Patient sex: M
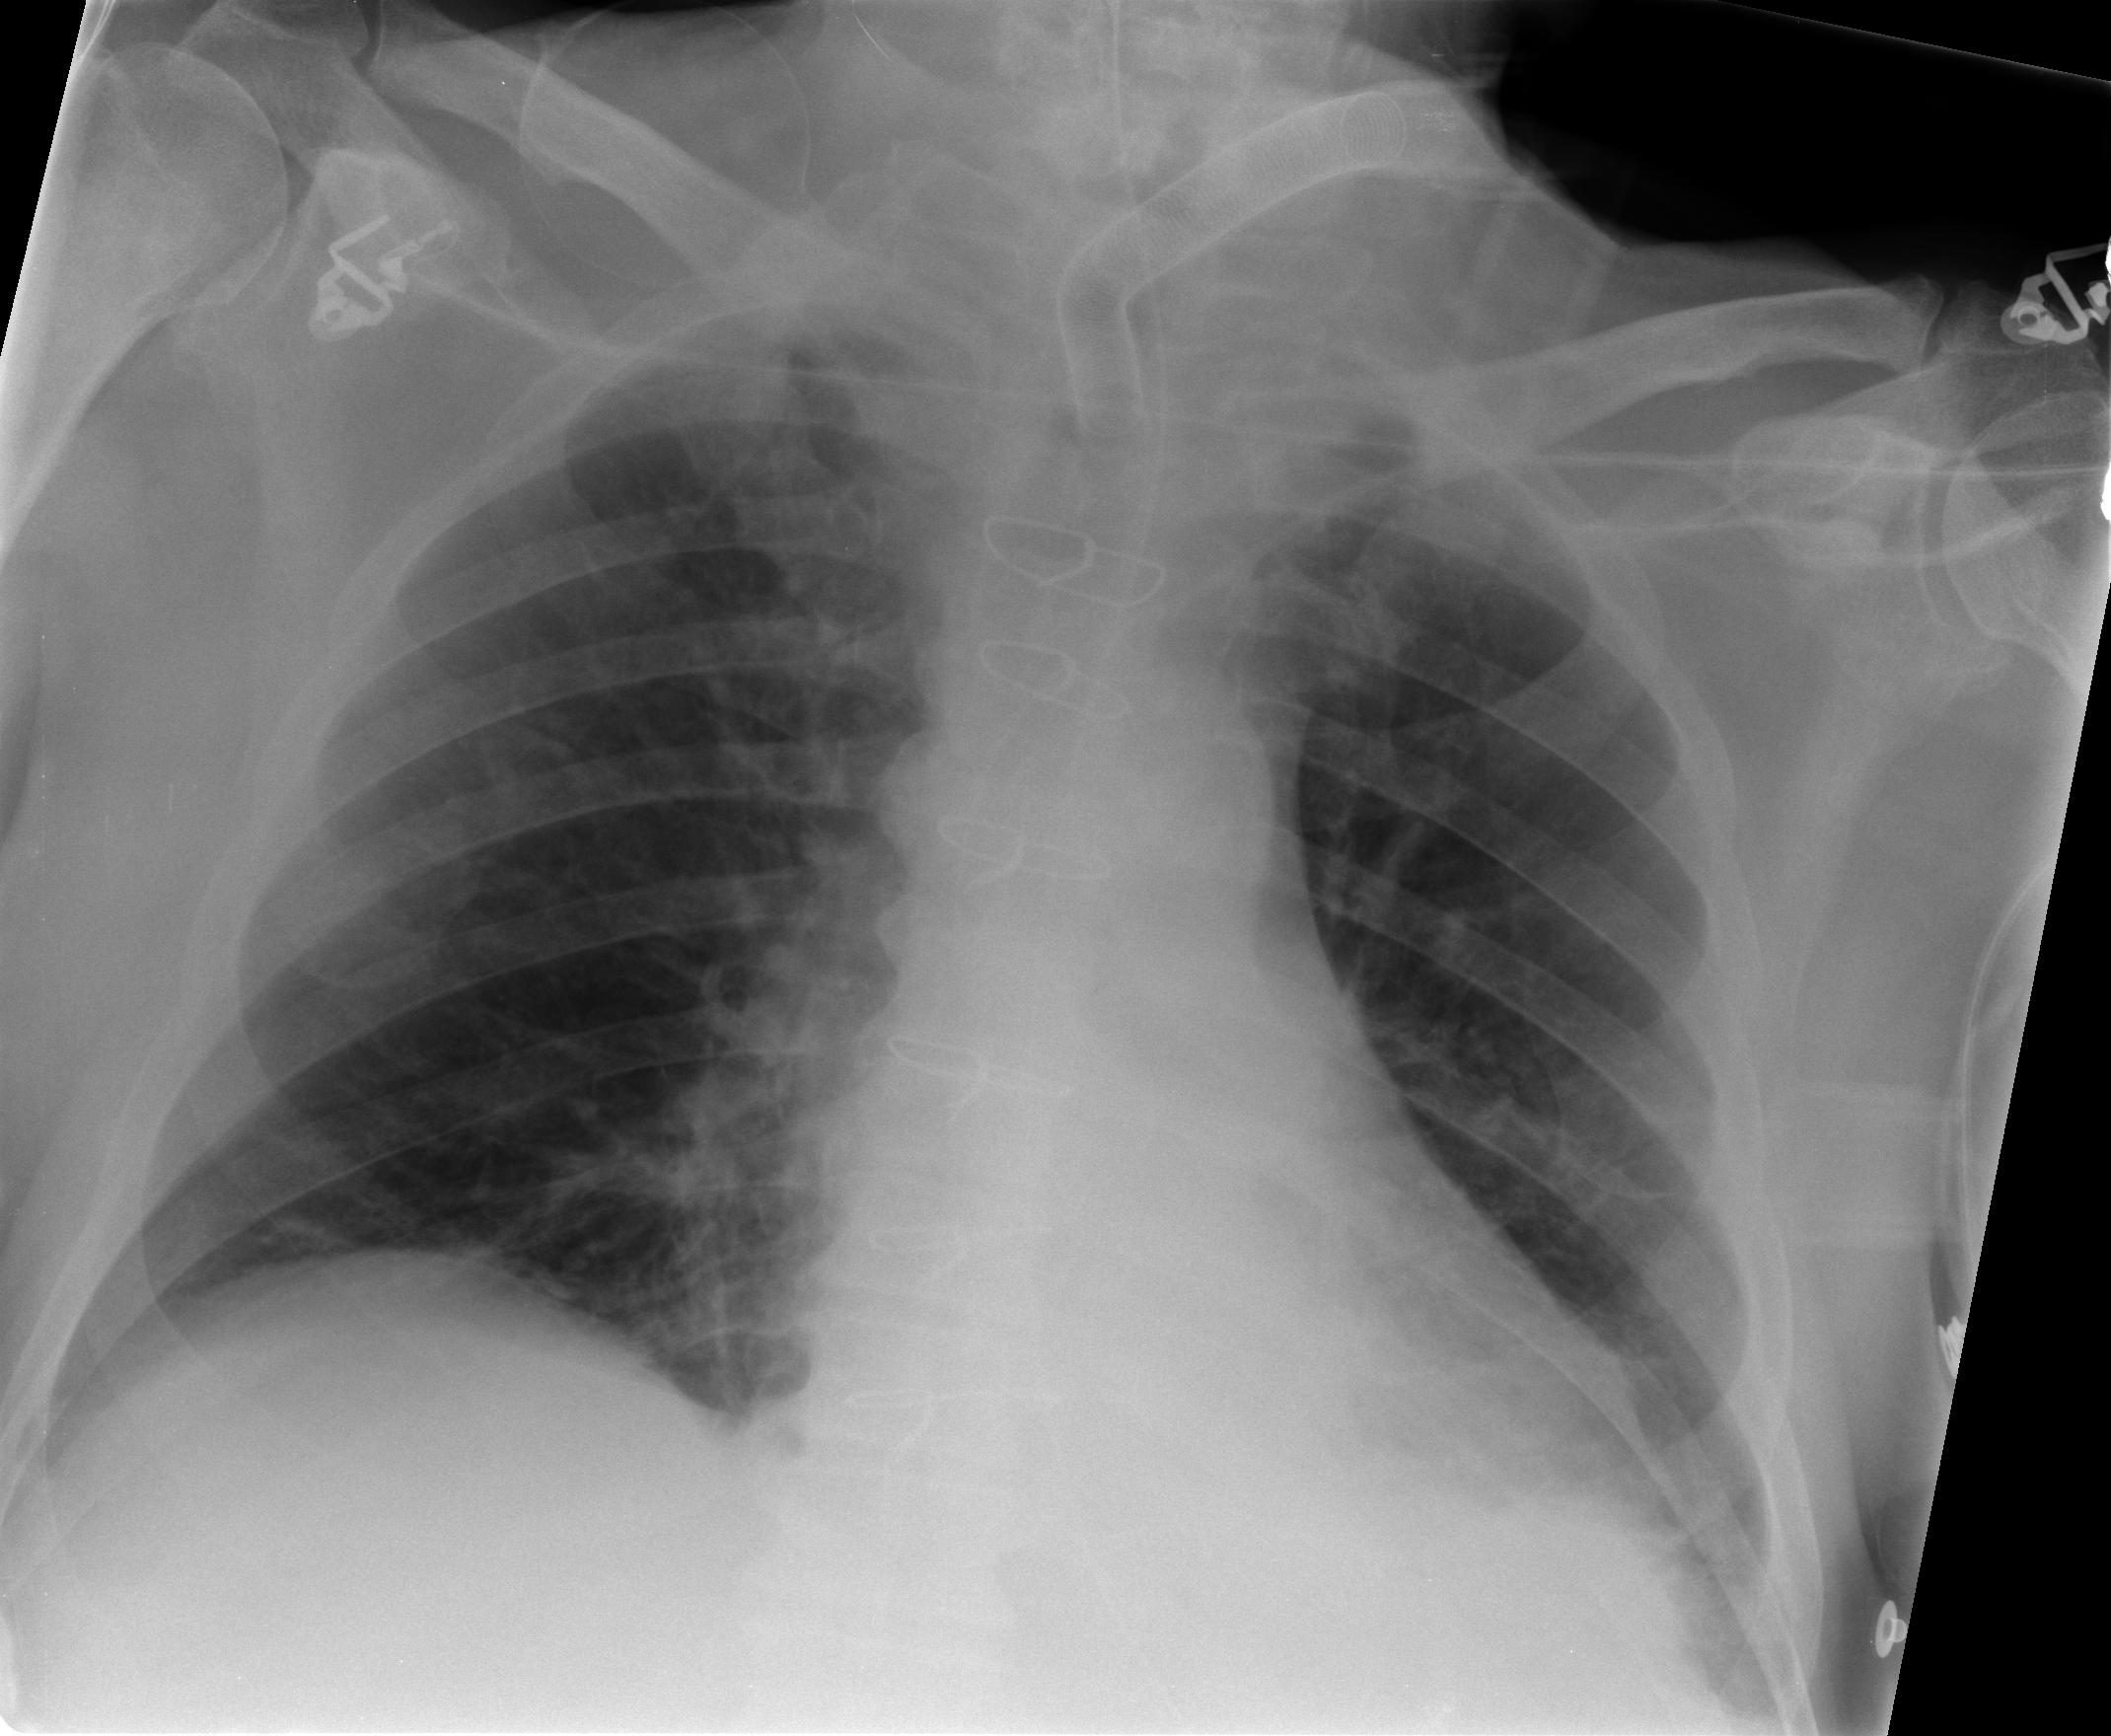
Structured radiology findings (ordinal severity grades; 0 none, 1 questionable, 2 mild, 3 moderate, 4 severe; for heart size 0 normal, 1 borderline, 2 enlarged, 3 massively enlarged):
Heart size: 2
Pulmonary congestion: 2
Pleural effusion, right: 0
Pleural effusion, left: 2
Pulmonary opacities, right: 0
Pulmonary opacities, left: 2
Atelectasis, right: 2
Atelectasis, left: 2